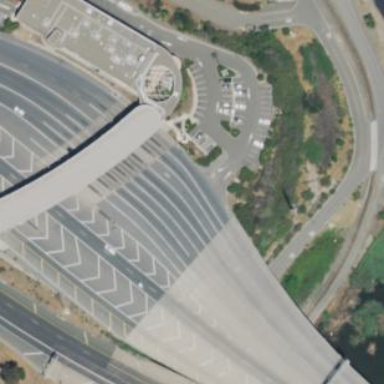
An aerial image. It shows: Toll booth located on building's roof.